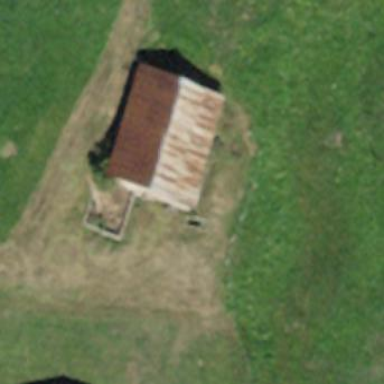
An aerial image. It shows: Shed.